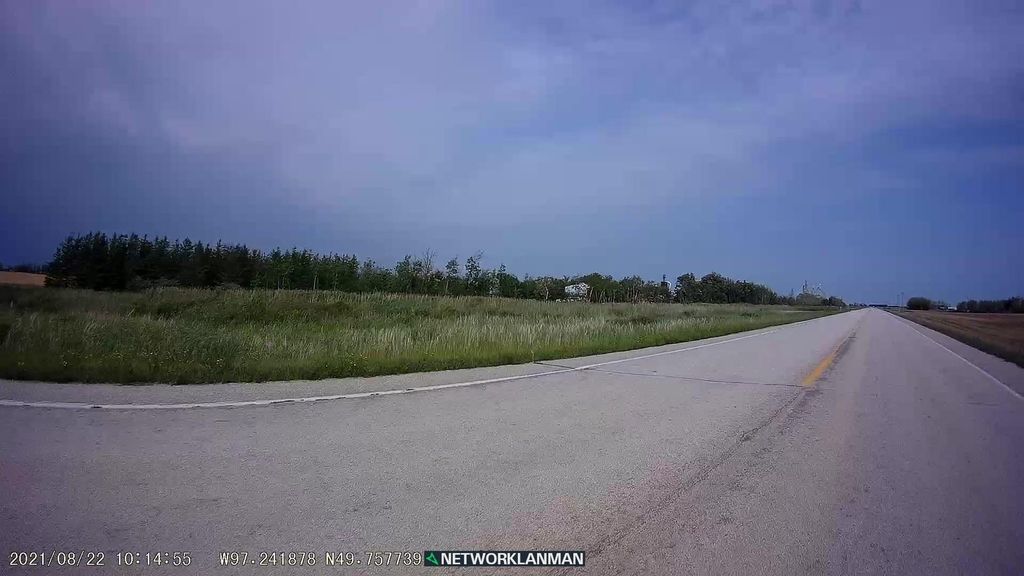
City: winnipeg